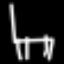
Label: chair